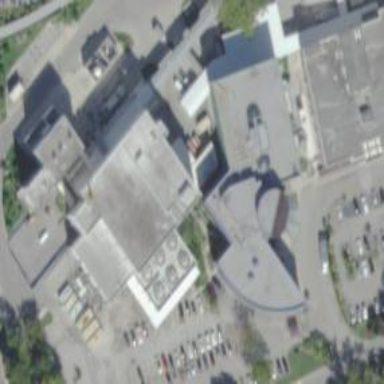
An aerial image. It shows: Hospital building.